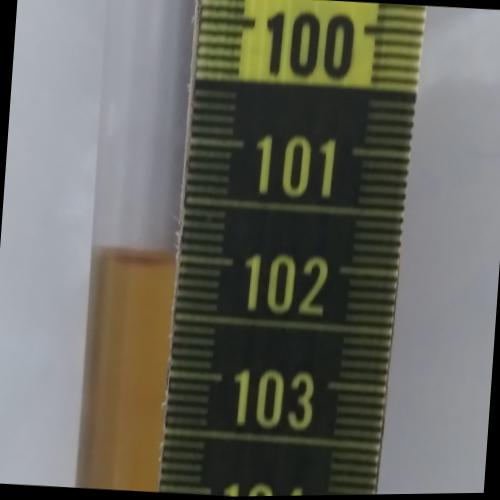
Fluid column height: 102.0 cm